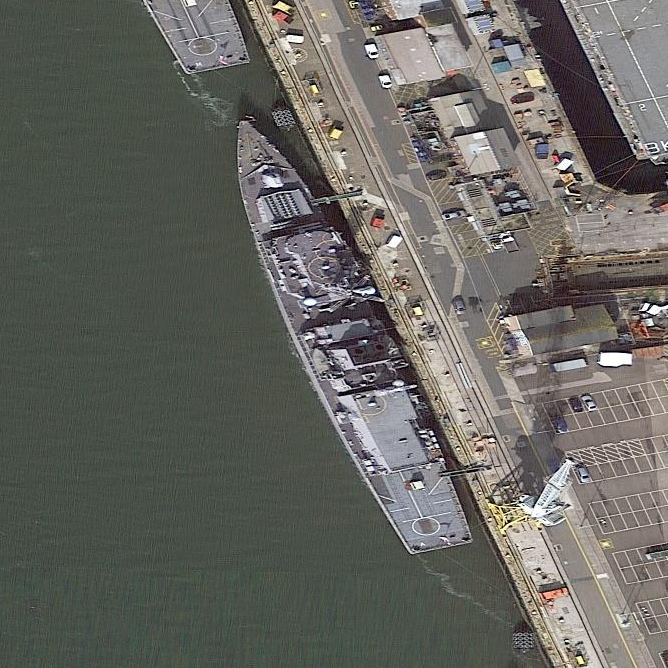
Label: Type_45_destroyer